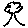
Label: tree